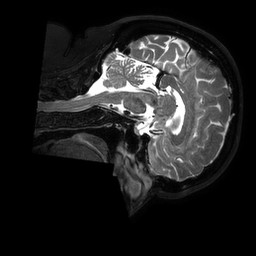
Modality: T2w
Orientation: sagittal
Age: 76
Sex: female
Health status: ill
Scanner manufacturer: philips
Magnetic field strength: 3 T
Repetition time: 3.5 s
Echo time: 0.3 s